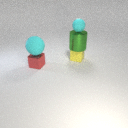
small cyan rubber sphere above small yellow rubber cube